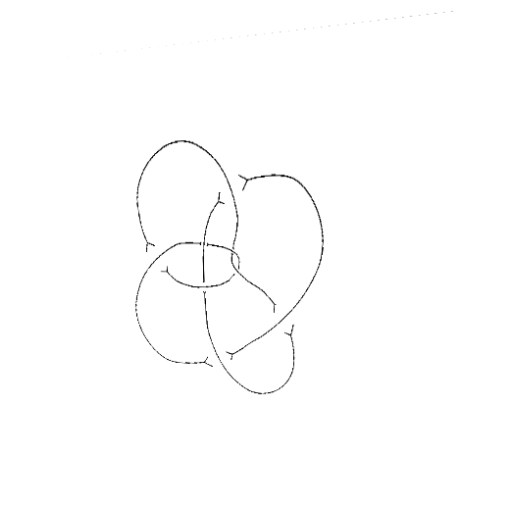
Crossing number: 8